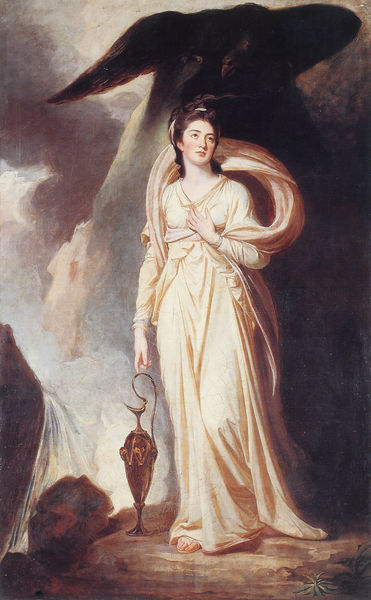
Titel: Elizabeth Warren als Hebe
Künstler: George Romney
Institution: Cardiff, National Museum & Galleries of Wales
Schlagwörter: adler, dunkel, flügel, fuß, gemälde, himmel, schatten, vogel, weiß, frau, hell, hintergrund, kleid, licht, tuch, wolke, malerei, stein, wind, rauch, figur, gewand, stehend, kontrast, kanne, fels, weiblich, griff, hell dunkel, gefäß, dämon, karaffe, ungeheuer, blähung